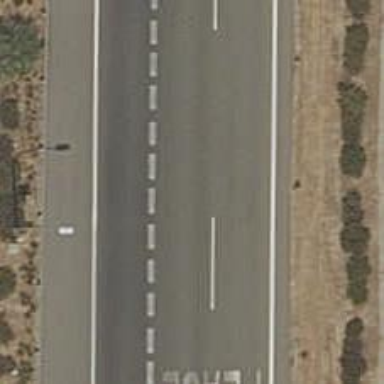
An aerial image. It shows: Motorway.